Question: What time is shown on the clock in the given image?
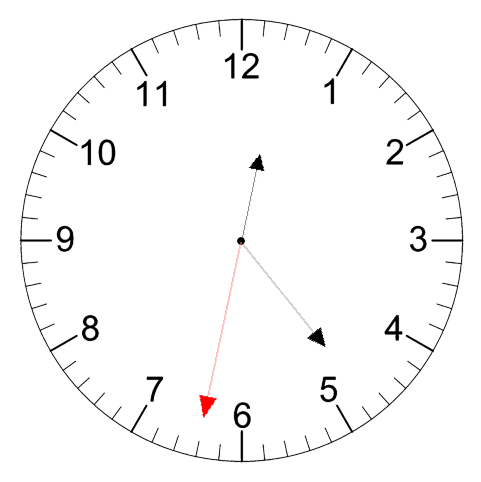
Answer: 12:23:32